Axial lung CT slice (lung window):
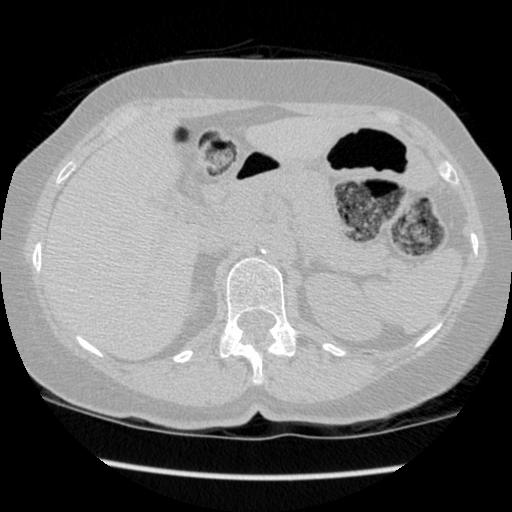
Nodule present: no